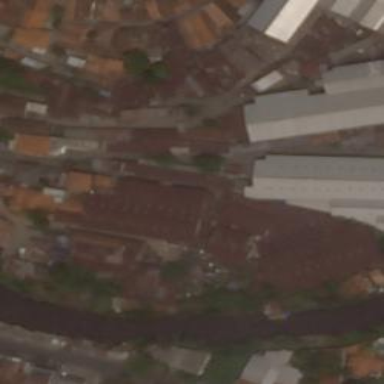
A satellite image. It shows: Industrial building.